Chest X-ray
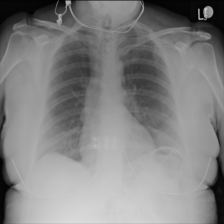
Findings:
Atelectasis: negative
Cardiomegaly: negative
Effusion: negative
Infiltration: negative
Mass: negative
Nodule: negative
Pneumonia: negative
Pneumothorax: negative
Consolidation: negative
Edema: negative
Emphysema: negative
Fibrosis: negative
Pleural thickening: negative
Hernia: negative